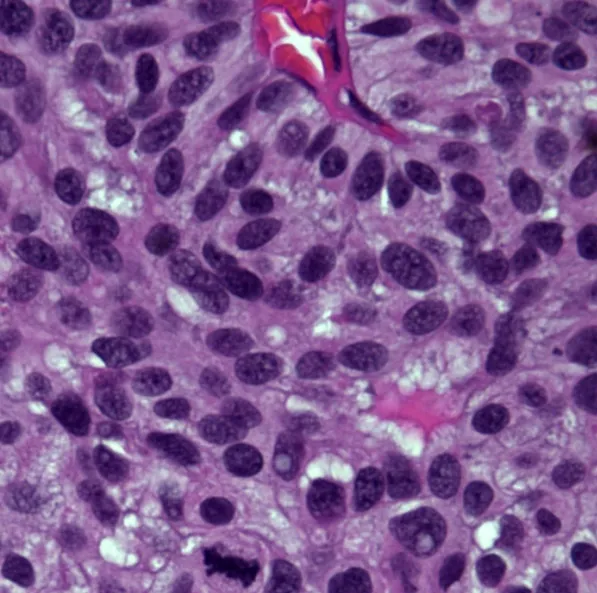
Tissue biopsy of the bladder tumor, H&E, x200. Figure 7; Small cell carcinoma. Figure 8; Urothelial carcinoma with active mitosis evident.
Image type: pathology (h&e)